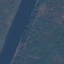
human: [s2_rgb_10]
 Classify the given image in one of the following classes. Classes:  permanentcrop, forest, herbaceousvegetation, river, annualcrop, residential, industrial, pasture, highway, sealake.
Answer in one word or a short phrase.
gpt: River